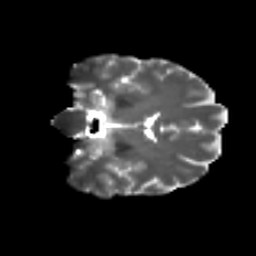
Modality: T2w
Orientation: coronal
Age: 42
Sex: female
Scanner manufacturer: ge
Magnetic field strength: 3 T
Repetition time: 7.8 s
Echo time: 0.0606 s